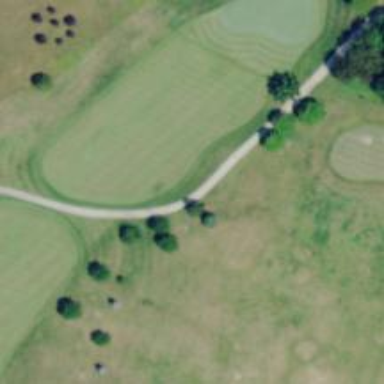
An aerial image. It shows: View of golf hole.